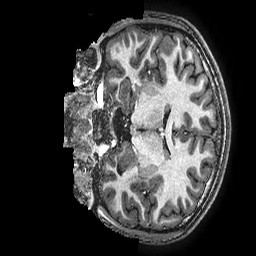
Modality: T1w
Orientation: coronal
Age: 14
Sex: female
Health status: ill
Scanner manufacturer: ge
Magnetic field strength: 3 T
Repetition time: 0.00766 s
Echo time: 0.003476 s